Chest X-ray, AP view. Patient: 55 years old, sex M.
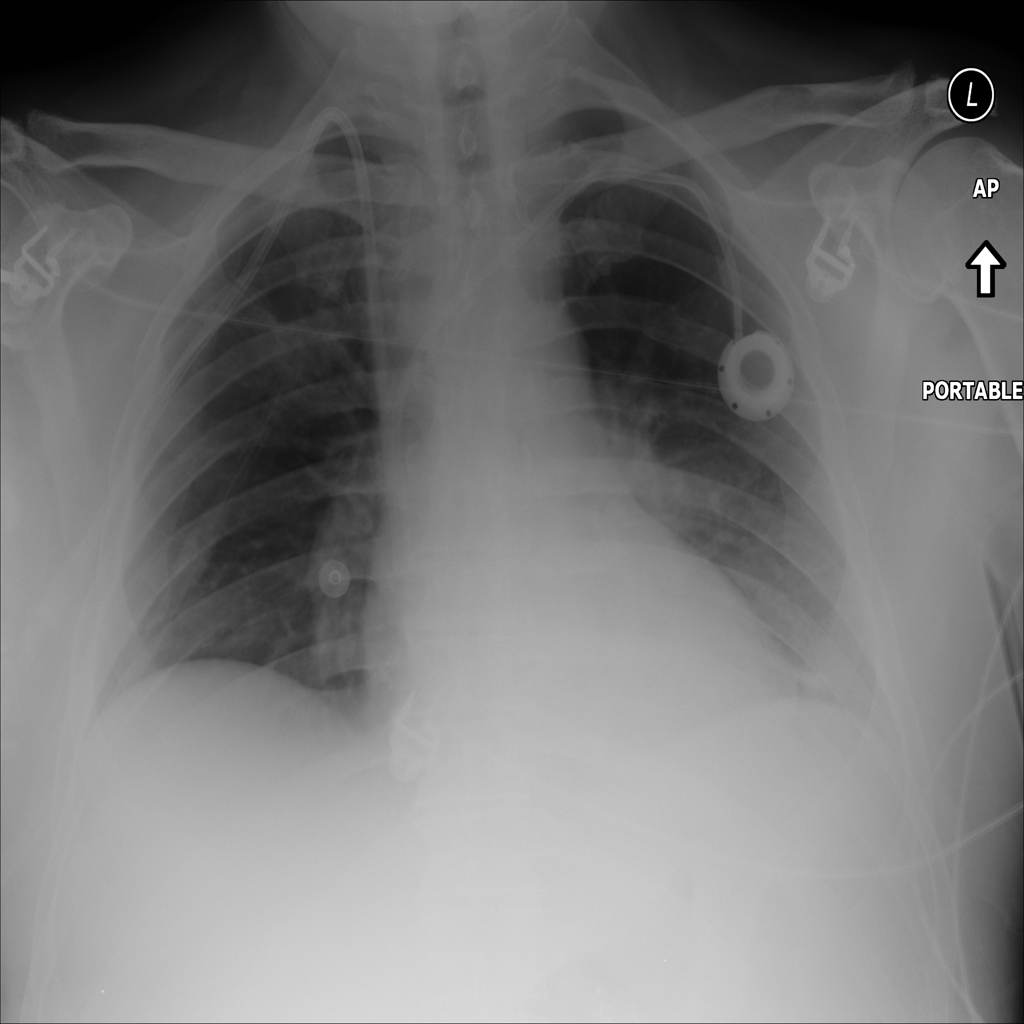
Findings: No Finding